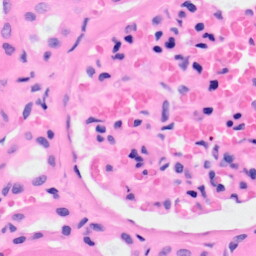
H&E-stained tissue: Kidney